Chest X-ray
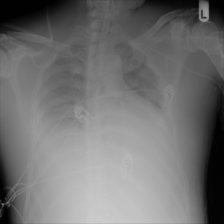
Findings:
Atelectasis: negative
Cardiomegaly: negative
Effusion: positive
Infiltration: negative
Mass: negative
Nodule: negative
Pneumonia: negative
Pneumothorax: negative
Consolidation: negative
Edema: negative
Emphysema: negative
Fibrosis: negative
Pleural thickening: negative
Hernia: negative